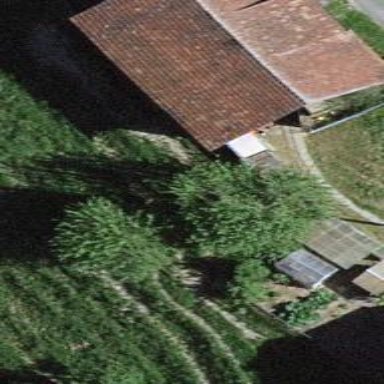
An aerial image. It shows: Rural barn.